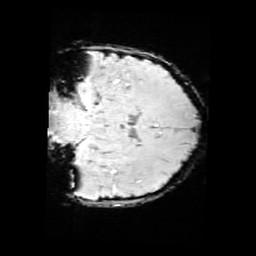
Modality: SWI
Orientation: coronal
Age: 11
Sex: female
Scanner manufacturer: siemens
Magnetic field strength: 3 T
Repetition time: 0.027 s
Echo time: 0.02 s